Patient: sex F, age 73
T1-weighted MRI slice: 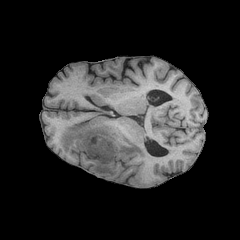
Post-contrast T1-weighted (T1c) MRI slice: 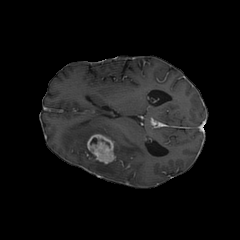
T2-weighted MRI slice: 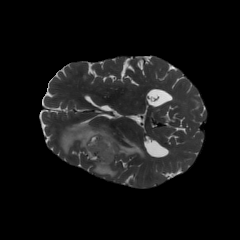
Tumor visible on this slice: yes
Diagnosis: Glioblastoma, IDH-wildtype
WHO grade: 4